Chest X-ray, PA view. Patient: 35 years old, sex M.
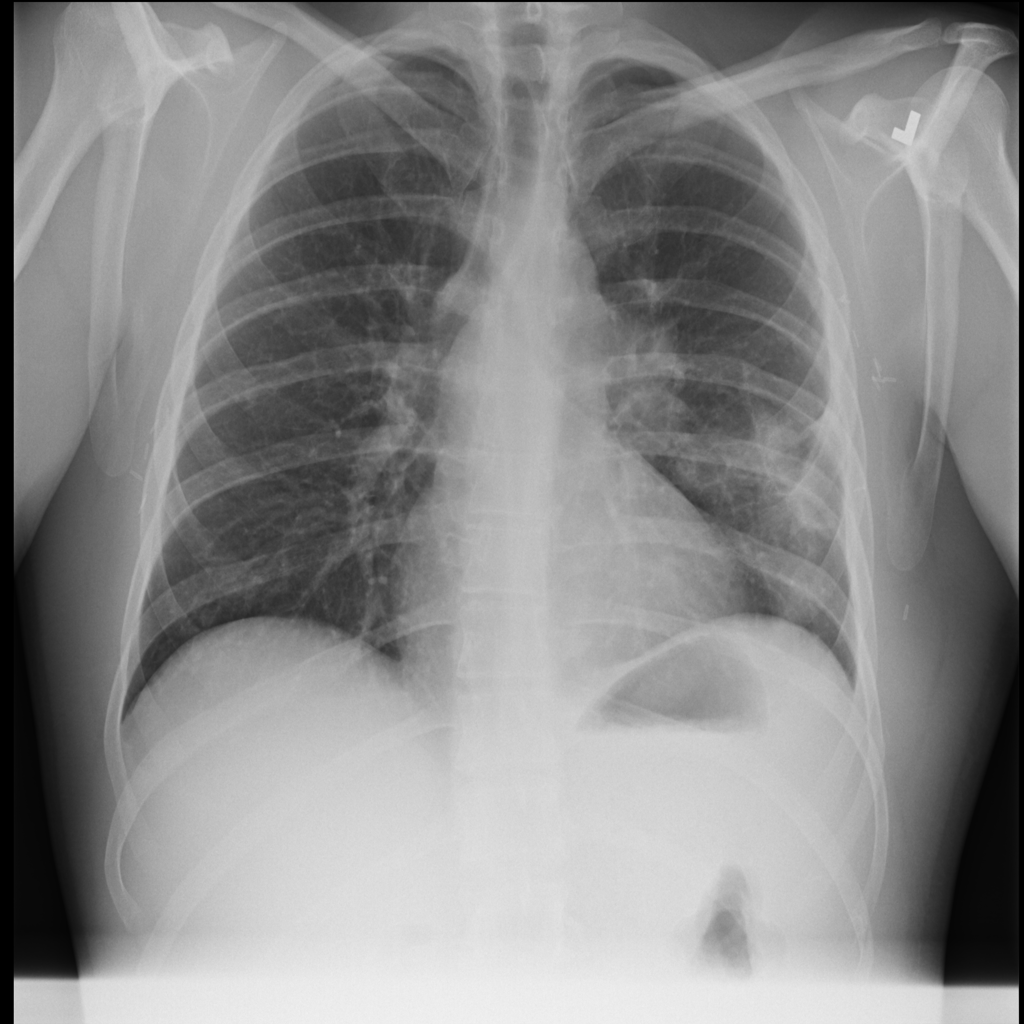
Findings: No Finding